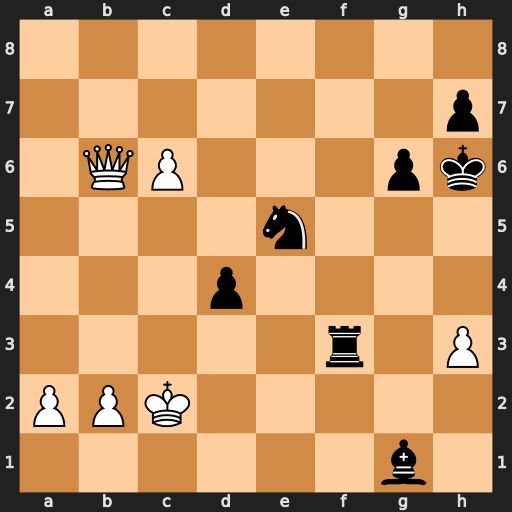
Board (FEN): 8/7p/1QP3pk/4n3/3p4/5r1P/PPK5/6b1
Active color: w
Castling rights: -
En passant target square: -
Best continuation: Qb5 Nxc6 Qxc6